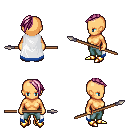
a pixel art fantasy rpg character, female body template, human, tanned skin, white trimmed cape, teal pants, pink long mohawk hairstyle, gold boots, spear, four views (front, back, left, right), 2x2 character sprite sheet, small pixel art, hard edges, no anti-aliasing